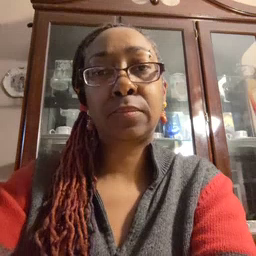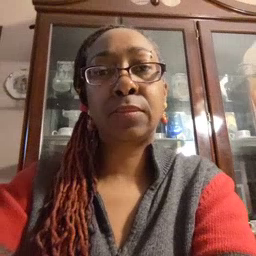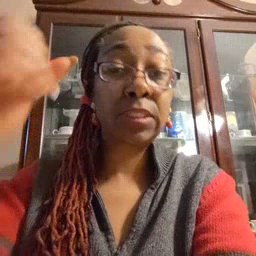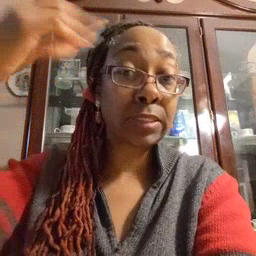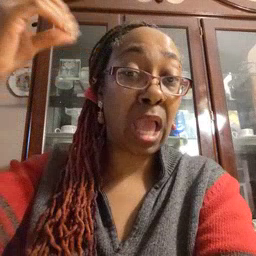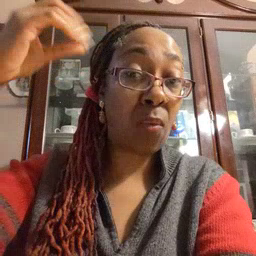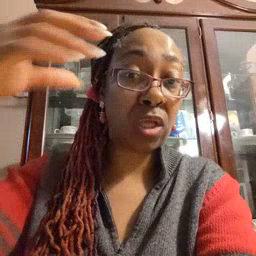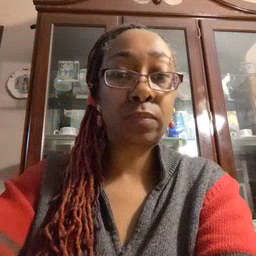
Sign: shower